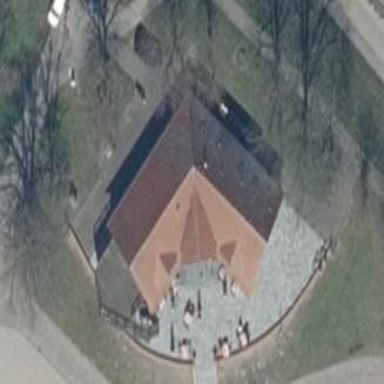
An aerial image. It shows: Gabled roofed retail building housing restaurant.